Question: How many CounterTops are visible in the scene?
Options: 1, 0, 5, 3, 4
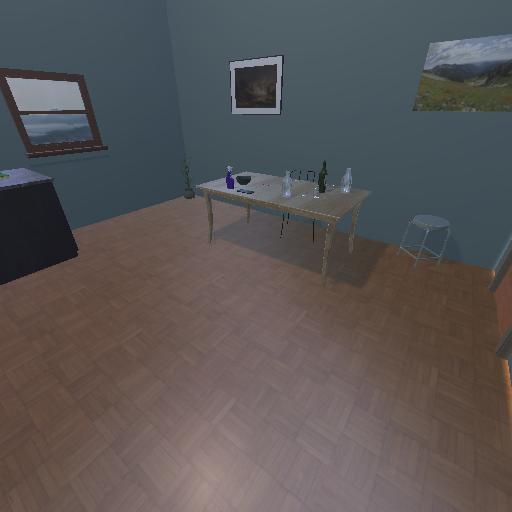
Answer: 1